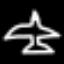
Label: airplane